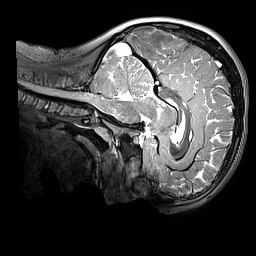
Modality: T2w
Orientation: sagittal
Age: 11
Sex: male
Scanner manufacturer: siemens
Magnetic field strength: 3 T
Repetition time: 3.2 s
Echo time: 0.408 s